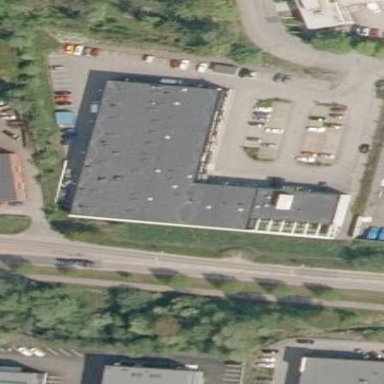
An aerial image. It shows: Industrial building.